【题型】解答题　【知识点】解析几何　【难度】easy
已知椭圆 \(C: \frac{x^2}{a^2} + \frac{y^2}{b^2} = 1\ (a > b > 0)\) 的焦距为 2，点 \(\left(1, \frac{\sqrt{2}}{2}\right)\) 在 \(C\) 上.

(1) 求 \(C\) 的方程;

(2) 若过动点 \(P\) 的两条直线 \(l_1\)，\(l_2\) 均与 \(C\) 相切，且 \(l_1\)，\(l_2\) 的斜率之积为 \(-1\)，点 \(A(-\sqrt{3},0)\)，问是否存在定点 \(B\)，使得 \(\overrightarrow{PA} \cdot \overrightarrow{PB} = 0\)? 若存在，求出点 \(B\) 的坐标；若不存在，请说明理由.
【解答】
【解】
(1) 由题意知，椭圆 \(C\) 的半焦距 \(c = 1\)，焦点分别为 \((-1,0)\)，\((1,0)\).

由椭圆定义得，椭圆长轴长
\[
2a = \sqrt{(1 - 1)^2 + \left(\frac{\sqrt{2}}{2}\right)^2} + \sqrt{(1 + 1)^2 + \left(\frac{\sqrt{2}}{2}\right)^2} = 2\sqrt{2},
\]
即 \(a = \sqrt{2}\)，\(b^2 = a^2 - 1 = 1\)，所以椭圆 \(C\) 的方程为 \(\frac{x^2}{2} + y^2 = 1\).

---

(2) 设点 \(P(x_0,y_0)\)，显然 \(x_0 \neq \pm \sqrt{2}\).

过点 \(P\) 的直线方程为 \(y - y_0 = k(x - x_0)\).

由
\[
\begin{cases}
y - y_0 = k(x - x_0) \\
x^2 + 2y^2 = 2
\end{cases}
\]
消去 \(y\) 并整理得
\[
(1 + 2k^2)x^2 + 4k(y_0 - kx_0)x + 2(y_0 - kx_0)^2 - 2 = 0.
\]

因为直线 \(l\) 与 \(C\) 相切，则
\[
\Delta = 16k^2(y_0 - kx_0)^2 - 8(1 + 2k^2)\left[(y_0 - kx_0)^2 - 1\right] = 0,
\]
得 \((y_0 - kx_0)^2 = 1 + 2k^2\),

即
\[
(x_0^2 - 2)k^2 - 2x_0y_0k + y_0^2 - 1 = 0.
\]

设直线 \(l_1\)，\(l_2\) 的斜率分别为 \(k_1\)，\(k_2\)，显然 \(k_1\)，\(k_2\) 是上述关于 \(k\) 的一元二次方程的两个根，

则 \(k_1k_2 = \frac{y_0^2 - 1}{x_0^2 - 2} = -1\)，化简得 \(x_0^2 + y_0^2 = 3\).

即点 \(P\) 到坐标原点 \(O\) 的距离 \(|PO| = \sqrt{3}\)，

故点 \(P\) 在以 \(O\) 为圆心，\(\sqrt{3}\) 为半径的圆上，并且是动点，而点 \(A\) 为该圆上一定点，

则当满足 \(\overrightarrow{PA} \cdot \overrightarrow{PB} = 0\) 时，\(AB\) 为圆 \(O\) 的直径，即点 \(B(\sqrt{3},0)\)，

所以存在点 \(B(\sqrt{3},0)\) 满足题意.

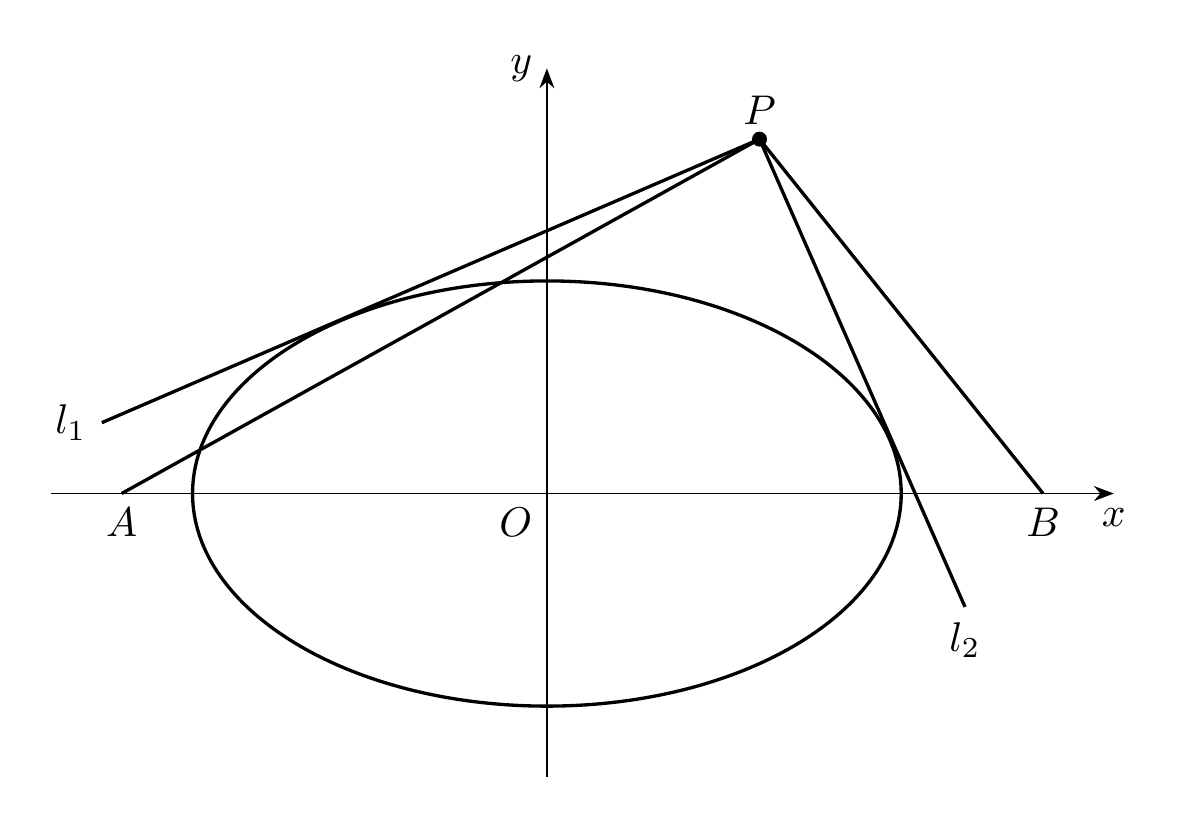